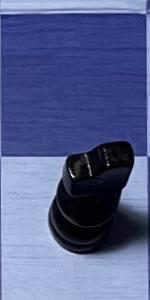
Label: Knight_Black